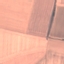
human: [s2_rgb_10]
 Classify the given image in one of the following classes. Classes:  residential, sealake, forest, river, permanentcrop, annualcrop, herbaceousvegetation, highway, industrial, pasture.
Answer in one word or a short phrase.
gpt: AnnualCrop